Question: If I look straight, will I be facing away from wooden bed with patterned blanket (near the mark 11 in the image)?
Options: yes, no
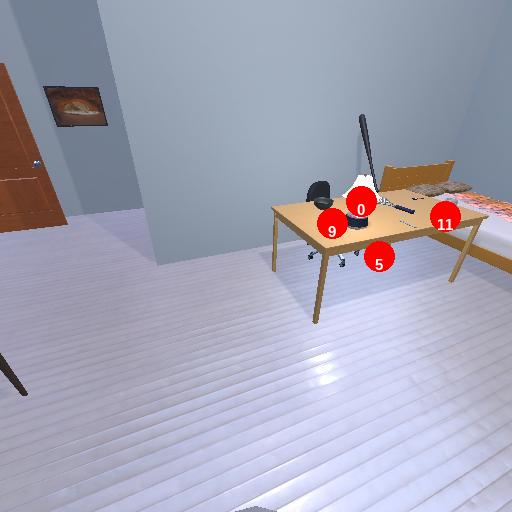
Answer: yes